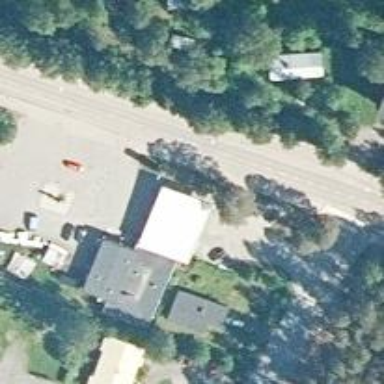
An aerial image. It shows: Post office.